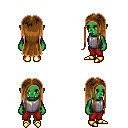
a pixel art fantasy rpg character, female body template, orc, green skin, steel chest armor, red pants, brown extra-long hairstyle, gold boots, four views (front, back, left, right), 2x2 character sprite sheet, small pixel art, hard edges, no anti-aliasing